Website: ulta-beauty
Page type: delivery-shipping
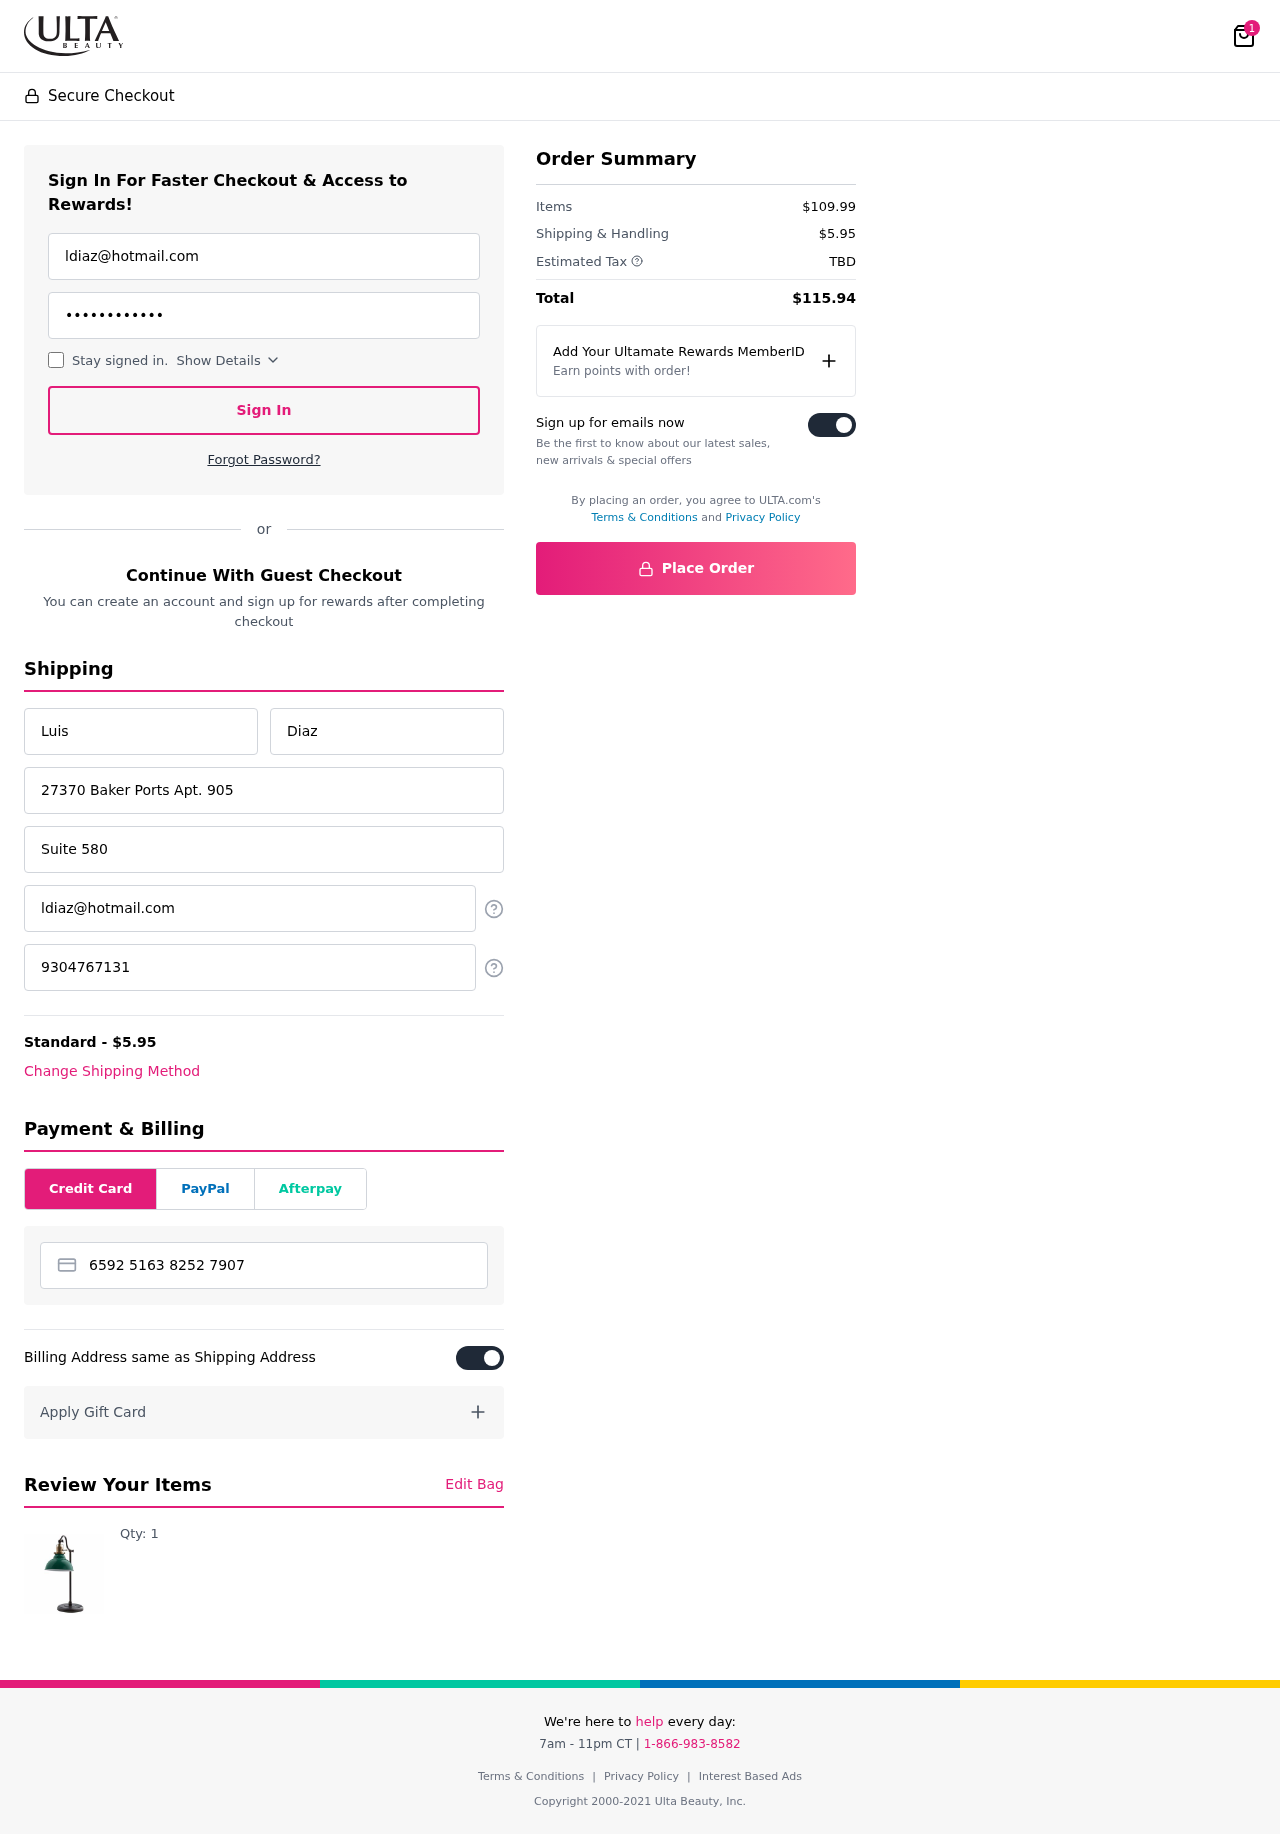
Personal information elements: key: PII_CARD_NUMBER
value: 6592 5163 8252 7907
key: PII_EMAIL
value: ldiaz@hotmail.com
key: PII_EMAIL2
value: ldiaz@hotmail.com
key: PII_FIRSTNAME
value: Luis
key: PII_LASTNAME
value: Diaz
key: PII_PHONE
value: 9304767131
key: PII_STREET
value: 27370 Baker Ports Apt. 905
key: PII_STREET2
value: Suite 580
Product elements: key: PRODUCT1_QUANTITY
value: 1
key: PRODUCT1
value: Qty: 1
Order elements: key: ORDER_NUM_ITEMS
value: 1
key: ORDER_SHIPPING_COST
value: $5.95
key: ORDER_SUBTOTAL
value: $109.99
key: ORDER_TAX
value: TBD
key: ORDER_TOTAL
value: $115.94